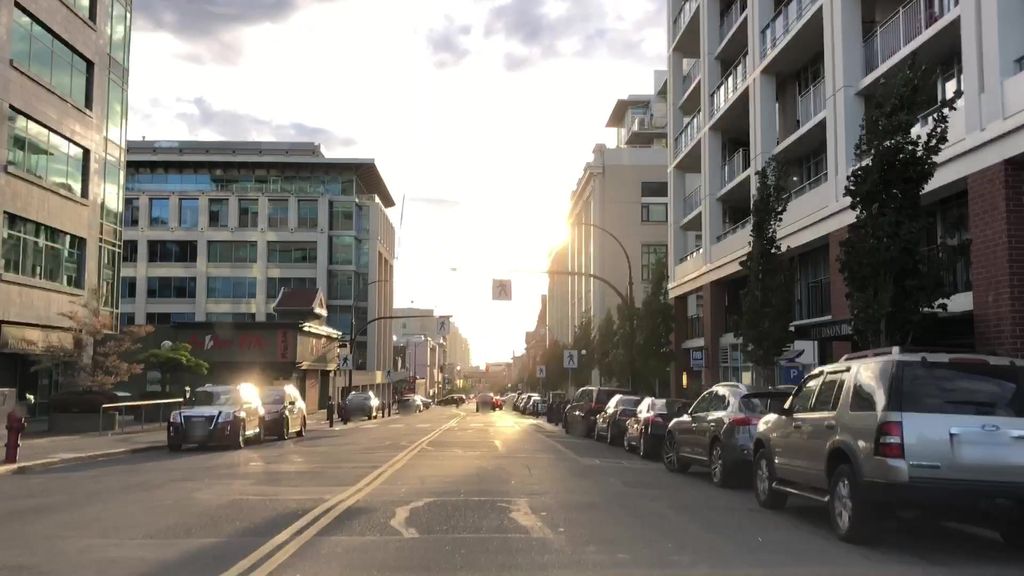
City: victoria